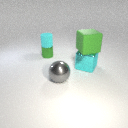
large cyan metal cube in front of small green metal cylinder